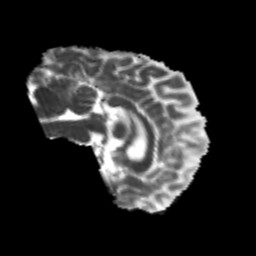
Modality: MD
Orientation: sagittal
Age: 23
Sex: male
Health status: healthy
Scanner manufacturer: philips
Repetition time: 7.39 s
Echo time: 0.08599 s